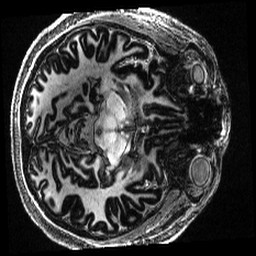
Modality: T1w
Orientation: axial
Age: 28
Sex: male
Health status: healthy
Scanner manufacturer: siemens
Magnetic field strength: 7 T
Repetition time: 4.3 s
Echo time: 0.00227 s